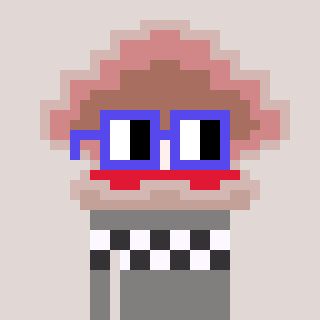
a pixel art character with square blue glasses, a oyster-shaped head and a bluegrey-colored body on a warm background